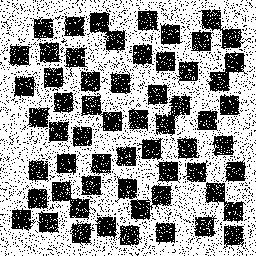
Squares: 60
Triangles: 0
Stars: 0
Total shapes: 60